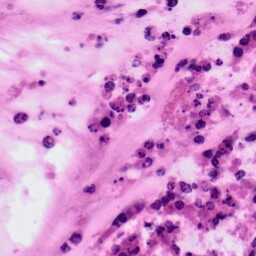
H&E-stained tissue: Colon